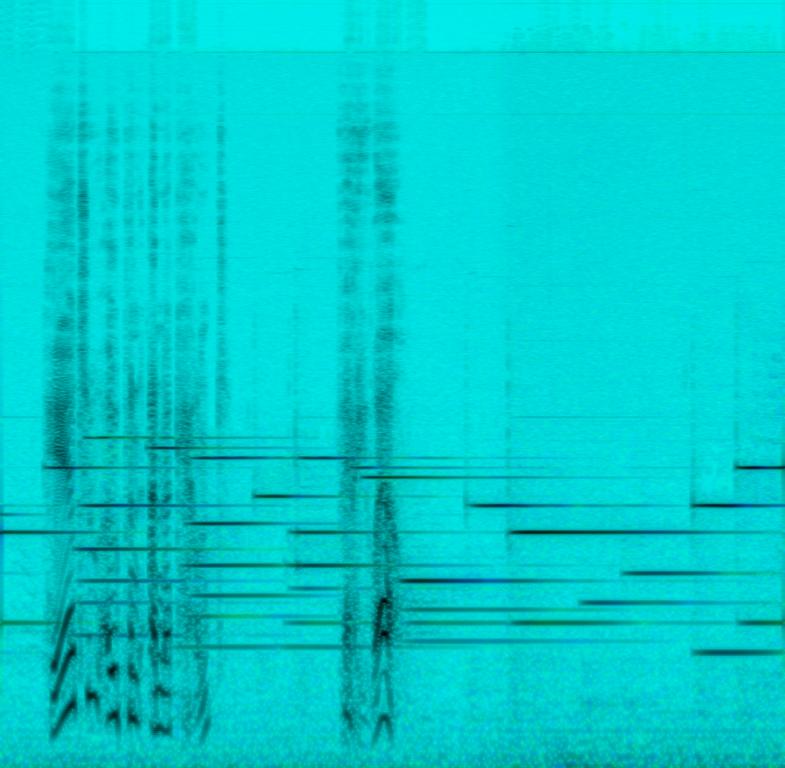
This lullaby features a fruity male vocal talking over a haunting bell melody. At the end of the loop, there is a sustained string swell. It sounds creepy, haunting, mystical and like a theme song for a movie.